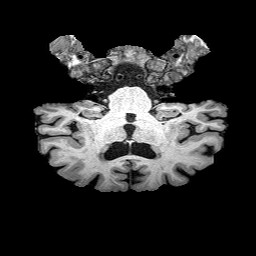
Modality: T1w
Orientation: sagittal
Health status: healthy